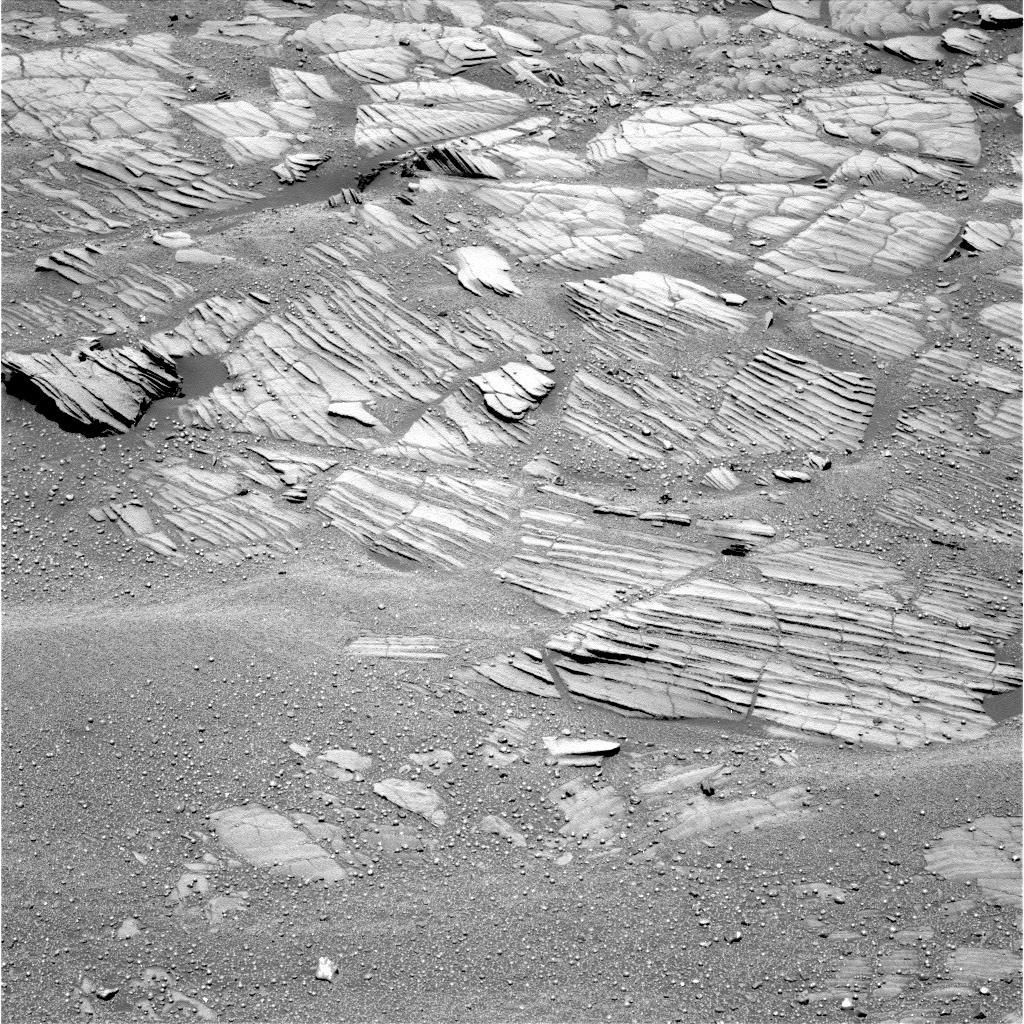
Terrain classes present: Bedrock, Gravel / Sand / Soil, Shadow